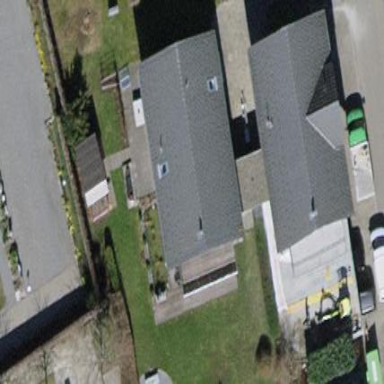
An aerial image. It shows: Simple house.